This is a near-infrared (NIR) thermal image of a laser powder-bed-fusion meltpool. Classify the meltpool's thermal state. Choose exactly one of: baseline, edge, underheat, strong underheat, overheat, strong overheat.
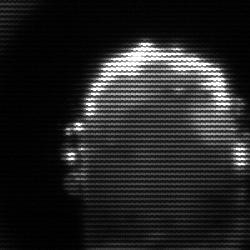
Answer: baseline